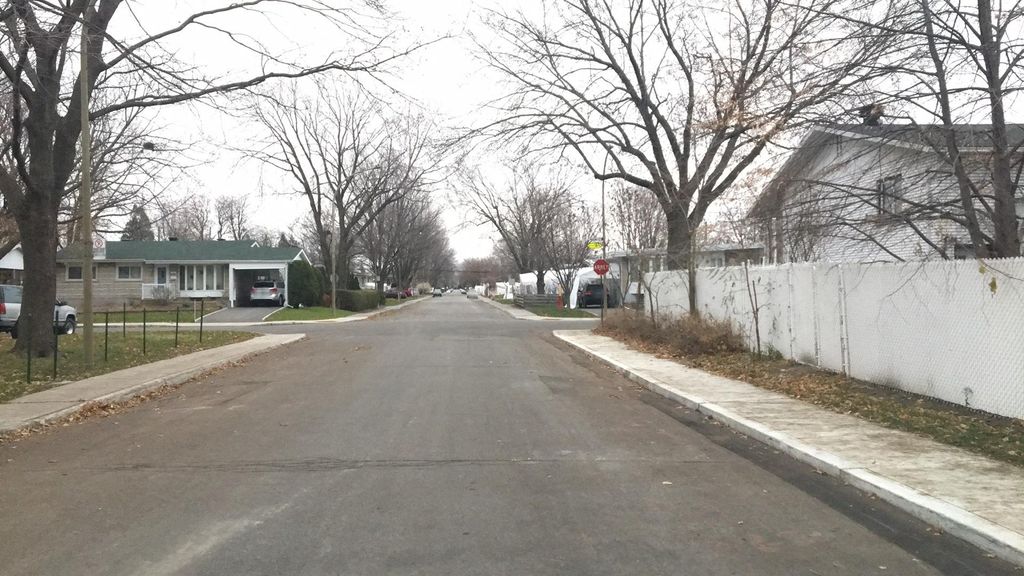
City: montreal